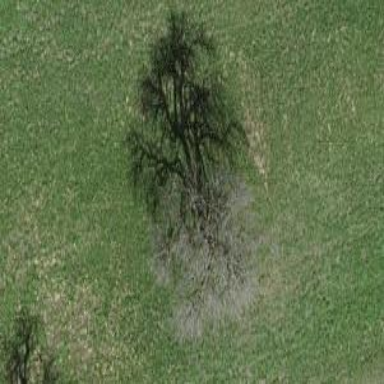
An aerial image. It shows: Single tag "natural: tree."